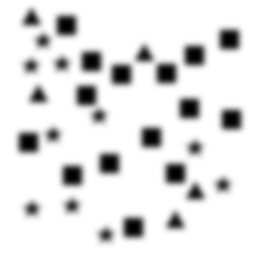
Squares: 15
Triangles: 5
Stars: 10
Total shapes: 30